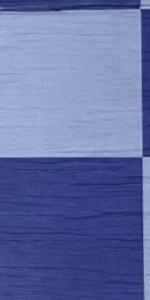
Label: Empty